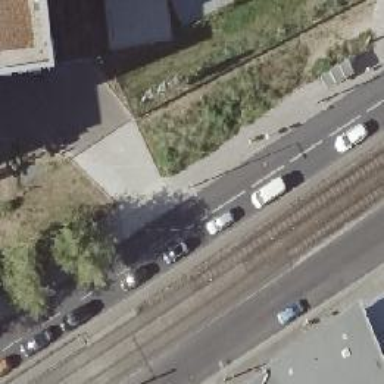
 with cycleway on the right side that is shared with buses."